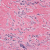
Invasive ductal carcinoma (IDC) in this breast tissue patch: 1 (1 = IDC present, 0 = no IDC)